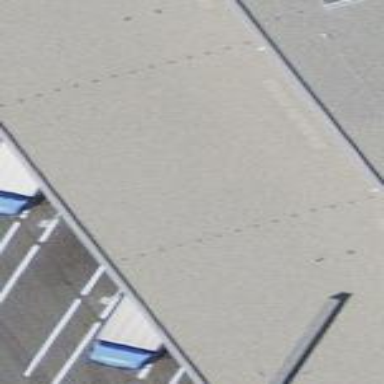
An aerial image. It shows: View of roof of building.